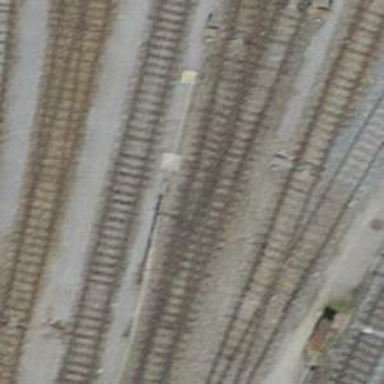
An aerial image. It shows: Yard with single rail track. The railway track is electrified with contact line for service purposes.